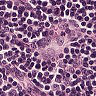
Metastatic tissue present: no